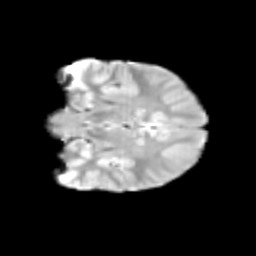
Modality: T2w
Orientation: coronal
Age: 13
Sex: male
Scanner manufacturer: siemens
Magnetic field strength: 3 T
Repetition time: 3.8 s
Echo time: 0.07 s